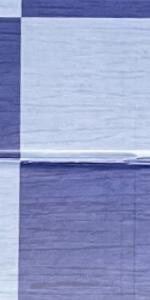
Label: Empty